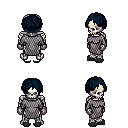
a pixel art fantasy rpg character, male body template, skeleton, chain mail, white pants, raven parted hairstyle, metal gloves, gray slippers, four views (front, back, left, right), 2x2 character sprite sheet, small pixel art, hard edges, no anti-aliasing